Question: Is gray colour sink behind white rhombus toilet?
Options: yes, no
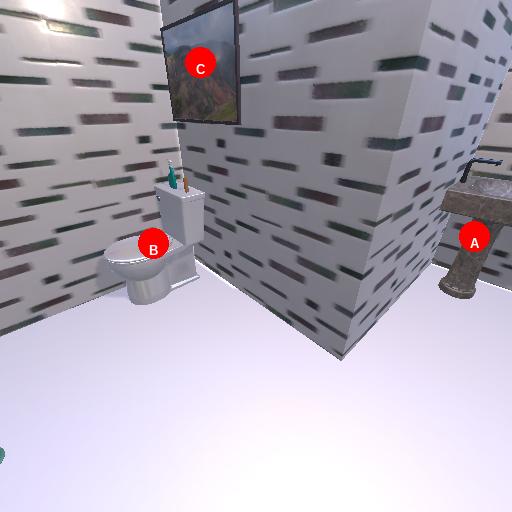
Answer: yes